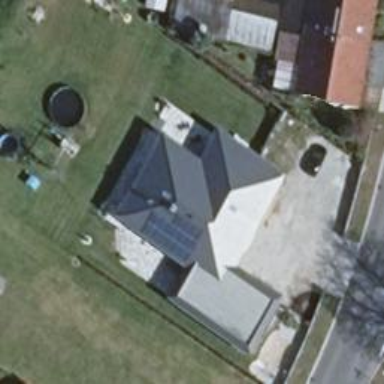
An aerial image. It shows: Solar photovoltaic panel generating electricity through small installation.